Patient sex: M
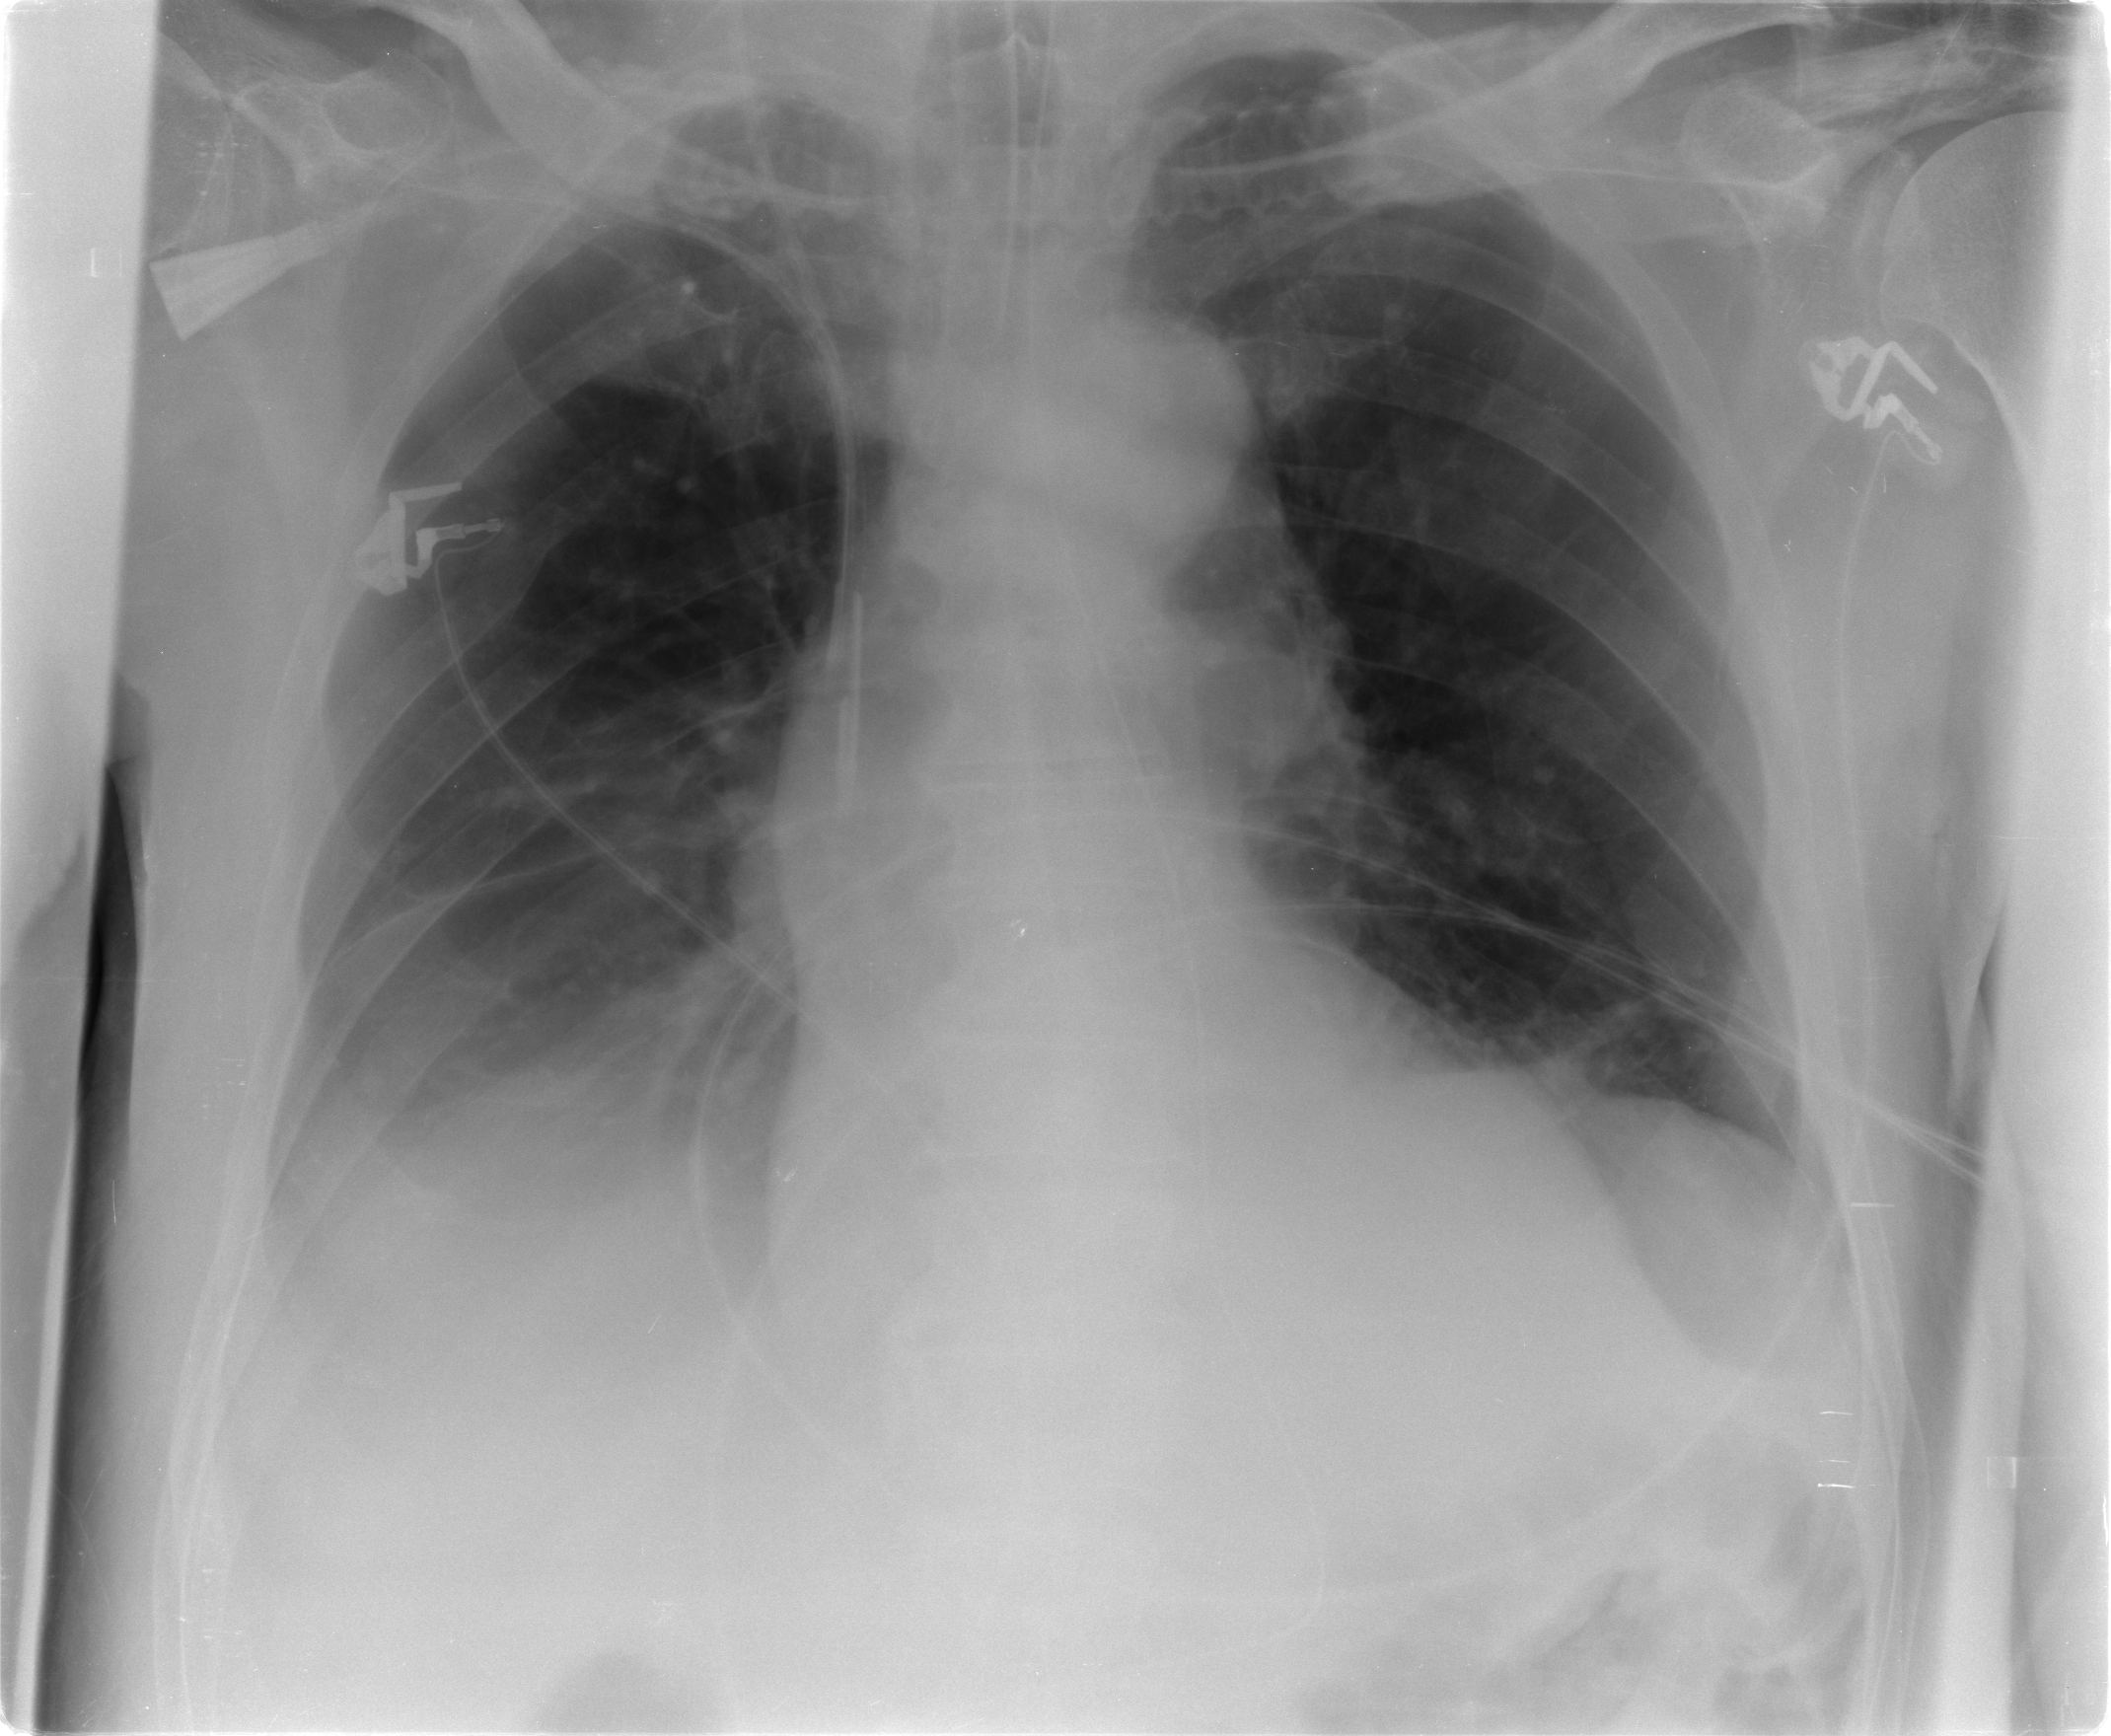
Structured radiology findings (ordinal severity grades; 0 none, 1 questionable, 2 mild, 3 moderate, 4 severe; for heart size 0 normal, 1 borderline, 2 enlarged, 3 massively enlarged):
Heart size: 2
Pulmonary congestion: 2
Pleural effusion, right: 2
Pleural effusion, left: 0
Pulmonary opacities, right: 0
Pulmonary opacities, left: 0
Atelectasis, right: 2
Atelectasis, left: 2